Question: I have a simple website that uses EF Code First and LocalDB. This is in my web.config:
'''
<connectionStrings>
<add name="MyContext" providerName="System.Data.SqlClient" connectionString="Server=(localdb)11.0;Integrated Security=true;"/>
</connectionStrings>
'''
My website works fine, PowerShell commands like 'Update-Database' and 'Add-Migration' work fine, however, I cannot see the database anywhere inside Visual Studio. Not in SQL Server Object Explorer, not in Server Explorer (when I try to connect to "MyContext" database on the '(localdb)11' server, the dialog tells me that there is no such db there).

I am confused. Where is my database?
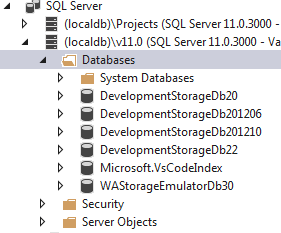
Answer: There is one property define - Initial Catalog
'''
Data Source=(localdb)11.0;Initial Catalog=YourDbName;Integrated Security=True;
'''